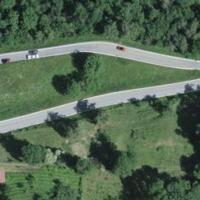
EUNIS habitat code: 44
Species observed at this site:
Tussilago farfara